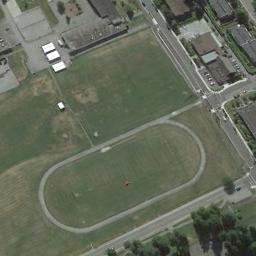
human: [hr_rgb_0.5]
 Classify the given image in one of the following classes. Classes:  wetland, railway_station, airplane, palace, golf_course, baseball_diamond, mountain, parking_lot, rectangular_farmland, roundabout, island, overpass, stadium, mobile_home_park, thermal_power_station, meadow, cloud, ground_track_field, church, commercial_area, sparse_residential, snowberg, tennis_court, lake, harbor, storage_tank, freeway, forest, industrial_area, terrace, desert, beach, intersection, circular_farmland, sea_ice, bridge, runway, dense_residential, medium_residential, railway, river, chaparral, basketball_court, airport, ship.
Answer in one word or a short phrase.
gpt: ground_track_field